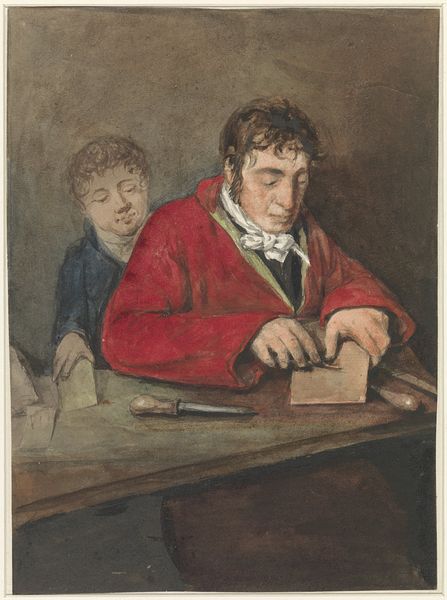
Titel: Portret van Antonie van den Bosch
Künstler: Gabriël van Rooyen
Standort: Amsterdam
Institution: Rijksmuseum
Schlagwörter: blau, holz, tisch, rot, gesicht, locken, lehrer, hobel, umbinder